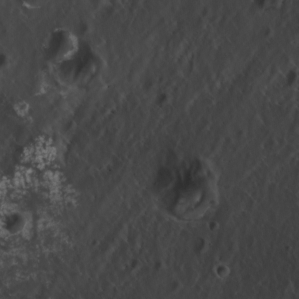
Label: non_frost